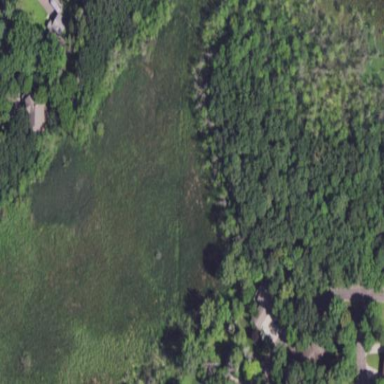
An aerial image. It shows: Marsh wetland.